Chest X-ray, AP view. Patient: 59 years old, sex M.
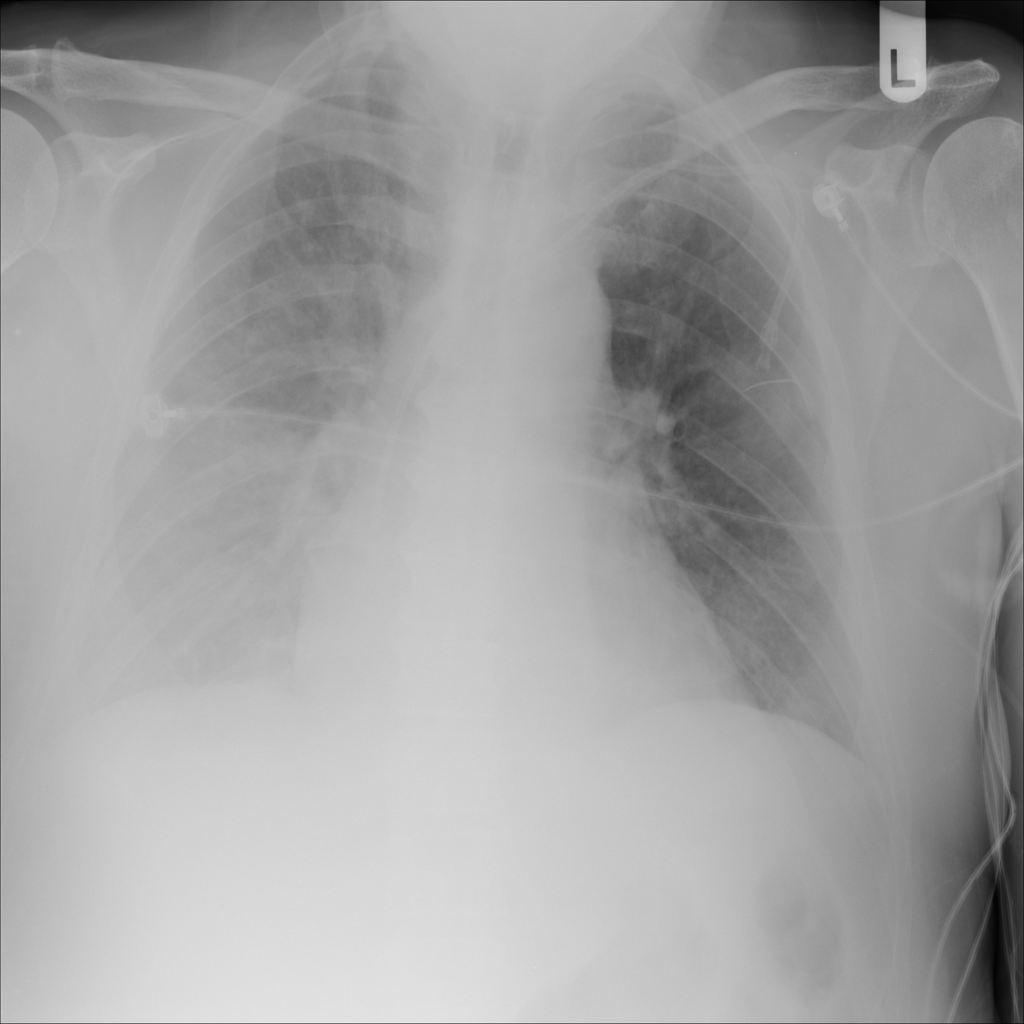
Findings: No Finding